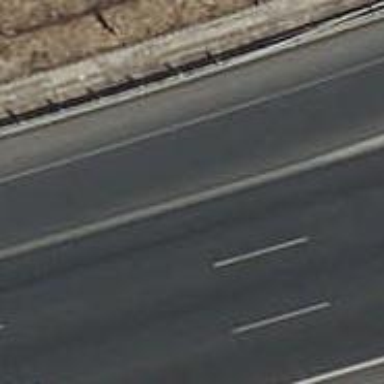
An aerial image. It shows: Motorway link.